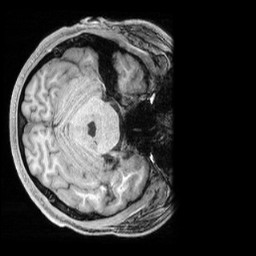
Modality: T1w
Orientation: axial
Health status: healthy
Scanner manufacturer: siemens
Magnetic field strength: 3 T
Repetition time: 2.4 s
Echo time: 0.00201 s